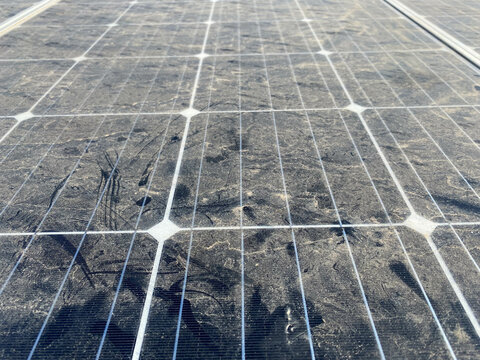
Label: Dusty